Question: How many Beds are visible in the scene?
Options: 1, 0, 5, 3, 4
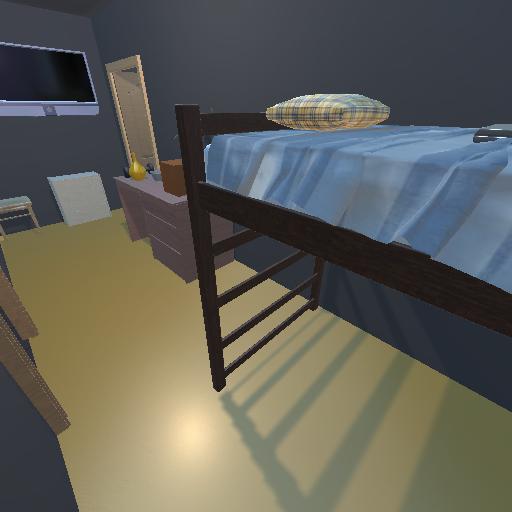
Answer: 1